Question: I am learning javascript from Mozilla developer network(MDN). I am getting error in Number guessing game.
The error says "Uncaught TypeError: Cannot read property 'addEventListener' of null" at line 46.

I have checked and matched code line by line many times but i am unable to resolve the problem. The code works partially(some functions don't work) when I remove script.js external file and put the code in index.html inside tag. Here's the code. Please understand that the javascript code and HTML are in different file.
'''
let randomNumber = Math.floor(Math.random() * 100) + 1;
const guesses = document.querySelector('.guesses');
const lastResult = document.querySelector('.lastResult');
const loworHi = document.querySelector('.loworHi');
const guessSubmit = document.querySelector('.guessSubmit');
const guessField = document.querySelector('.guessField');
let guessCount = 1;
let resetButton;
function checkGuess() {
let userGuess = Number(guessField.value);
if (guessCount === 1) {
guesses.textContent = 'Previous guesses: ';
}
guesses.textContent += userGuess + ' ';
if (userGuess === randomNumber) {
lastResult.textContent = 'Congratulations! You got it right!';
lastResult.style.backgroundColor = 'green';
loworHi.textContent = '';
setGameOver();
} else if (guessCount === 10) {
lastResult.textContent = '!!!GAME OVER!!!';
setGameOver();
} else {
lastResult.textContent = 'Wrong!';
lastResult.style.backgroundColor = 'red';
if (userGuess < randomNumber) {
loworHi.textContent = 'Last guess was too low!';
} else if (userGuess > randomNumber) {
loworHi.textContent = 'Last guess was too high!';
}
}
guessCount++;
guessField.value = '';
guessField.focus();
}
guessSubmit.addEventListener('click', checkGuess);
function setGameOver() {
guessField.disabled = true;
guessSubmit.disabled = true;
resetButton = document.createElement('button');
resetButton.textContent = 'Start new game';
document.body.appendChild(resetButton);
resetButton.addEventListener('click', resetGame);
}
function resetGame() {
guessCount = 1;
const resetParas = document.querySelectorAll('.resultParas p');
for (let i = 0; i < resetParas.length; i++) {
resetParas[i].textContent = '';
}
resetButton.parentNode.removeChild(resetButton);
guessField.disabled = false;
guessSubmit.disabled = false;
guessField.value = '';
guessField.focus();
lastResult.style.backgroundColor = 'white';
randomNumber = Math.floor(Math.random() * 100) + 1;
}
<!DOCTYPE html>
<html>
<head>
<meta charset="utf-8">
<link rel="stylesheet" type="text/css" href="style.css">
<script type="text/javascript" src="script.js"></script>
<title>Number guessing game</title>
</head>
<body>
<h1>Number guessing game</h1>
<p>We have selected a random number between 1 and 100. See if you can guess it in 10 turns or fewer.
We'll tell you if your guess was too high or too low.</p>
<div class="form">
<label for="guessField">Enter a guess: </label>
<input type="text" id="guessField" class="guessField">
<input type="submit" value="Submit guess" class="guessSubmit">
</div>
<div class="resultParas">
<p class="guesses"></p>
<p class="lastResult"></p>
<p class="lowOrHi"></p>
</div>
</body>
</html>
'''
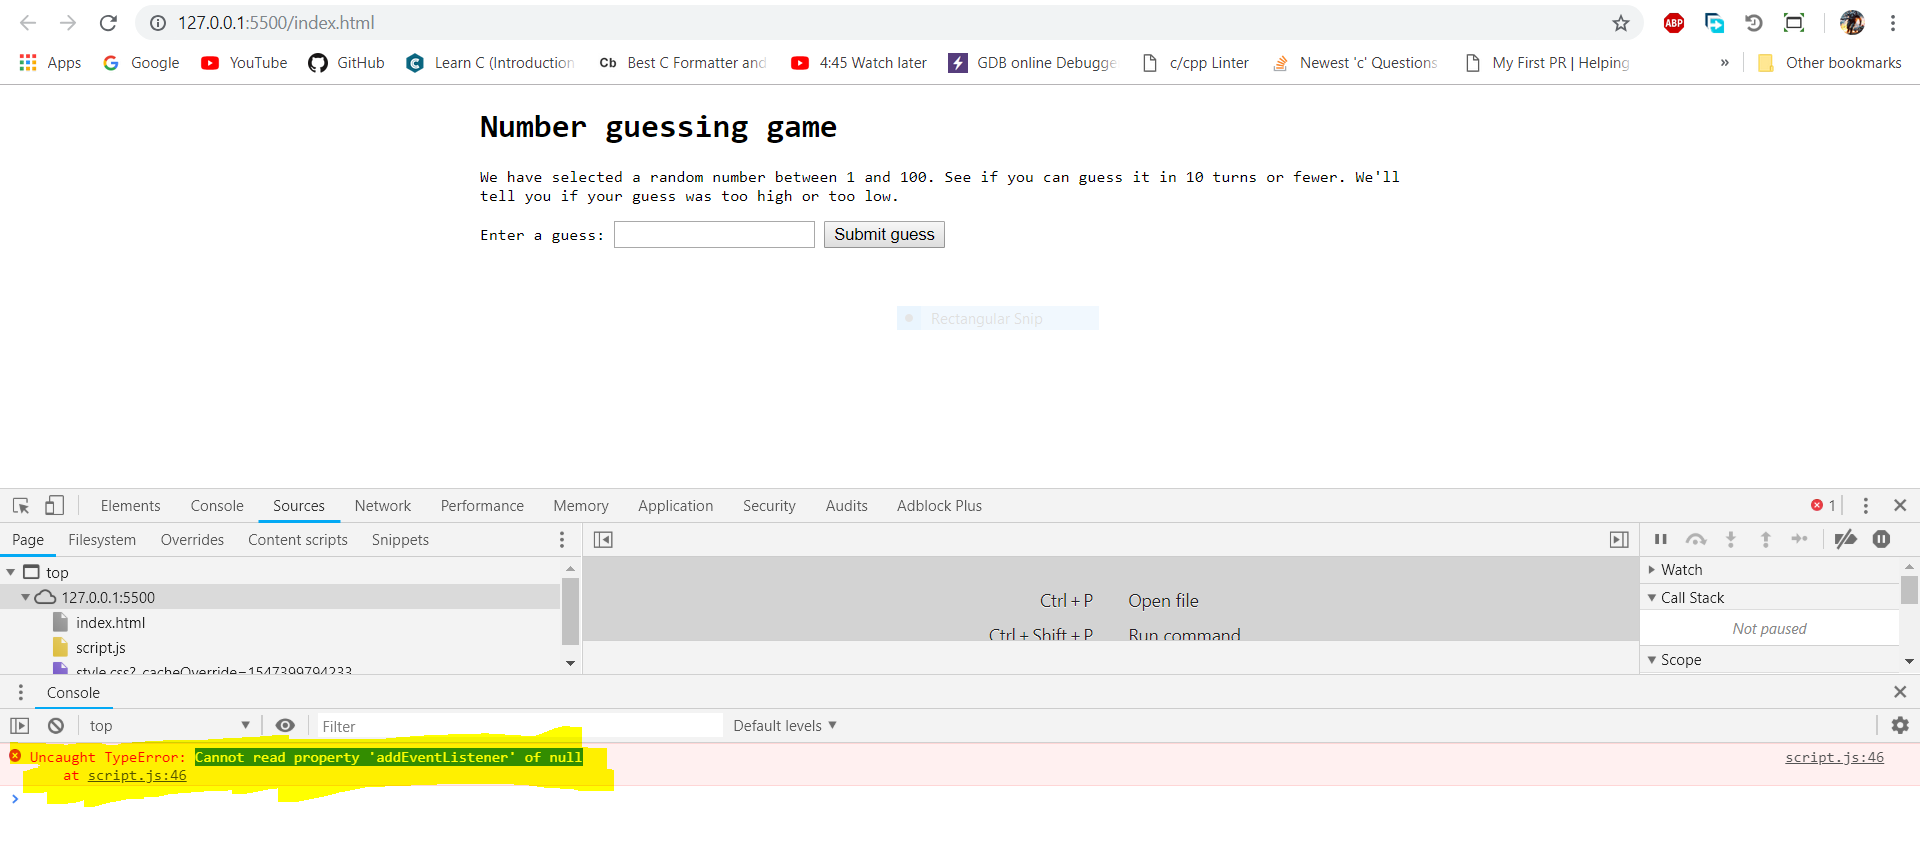
Answer: You are loading the Javascript file in the '<head>', before the body of your HTML Is loaded. Therefore your line
'''
const guessSubmit = document.querySelector('.guessSubmit');
'''
Has nothing to look up - your button with class 'guessSubmit' doesn't exist yet. And since 'guessSubmit' is null, it does not contain any properties, hence the error.
The easiest solution is to put your '<script>' tag at the bottom of your HTML body rather than the head. This way it will load your Javascript after the DOM is completely loaded.
Alternative ways include adding event listeners to run your script after the DOM is loaded, such as 'DOMContentLoaded'. See more here: <URL>.